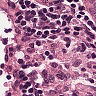
Metastatic tissue present: no